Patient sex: M
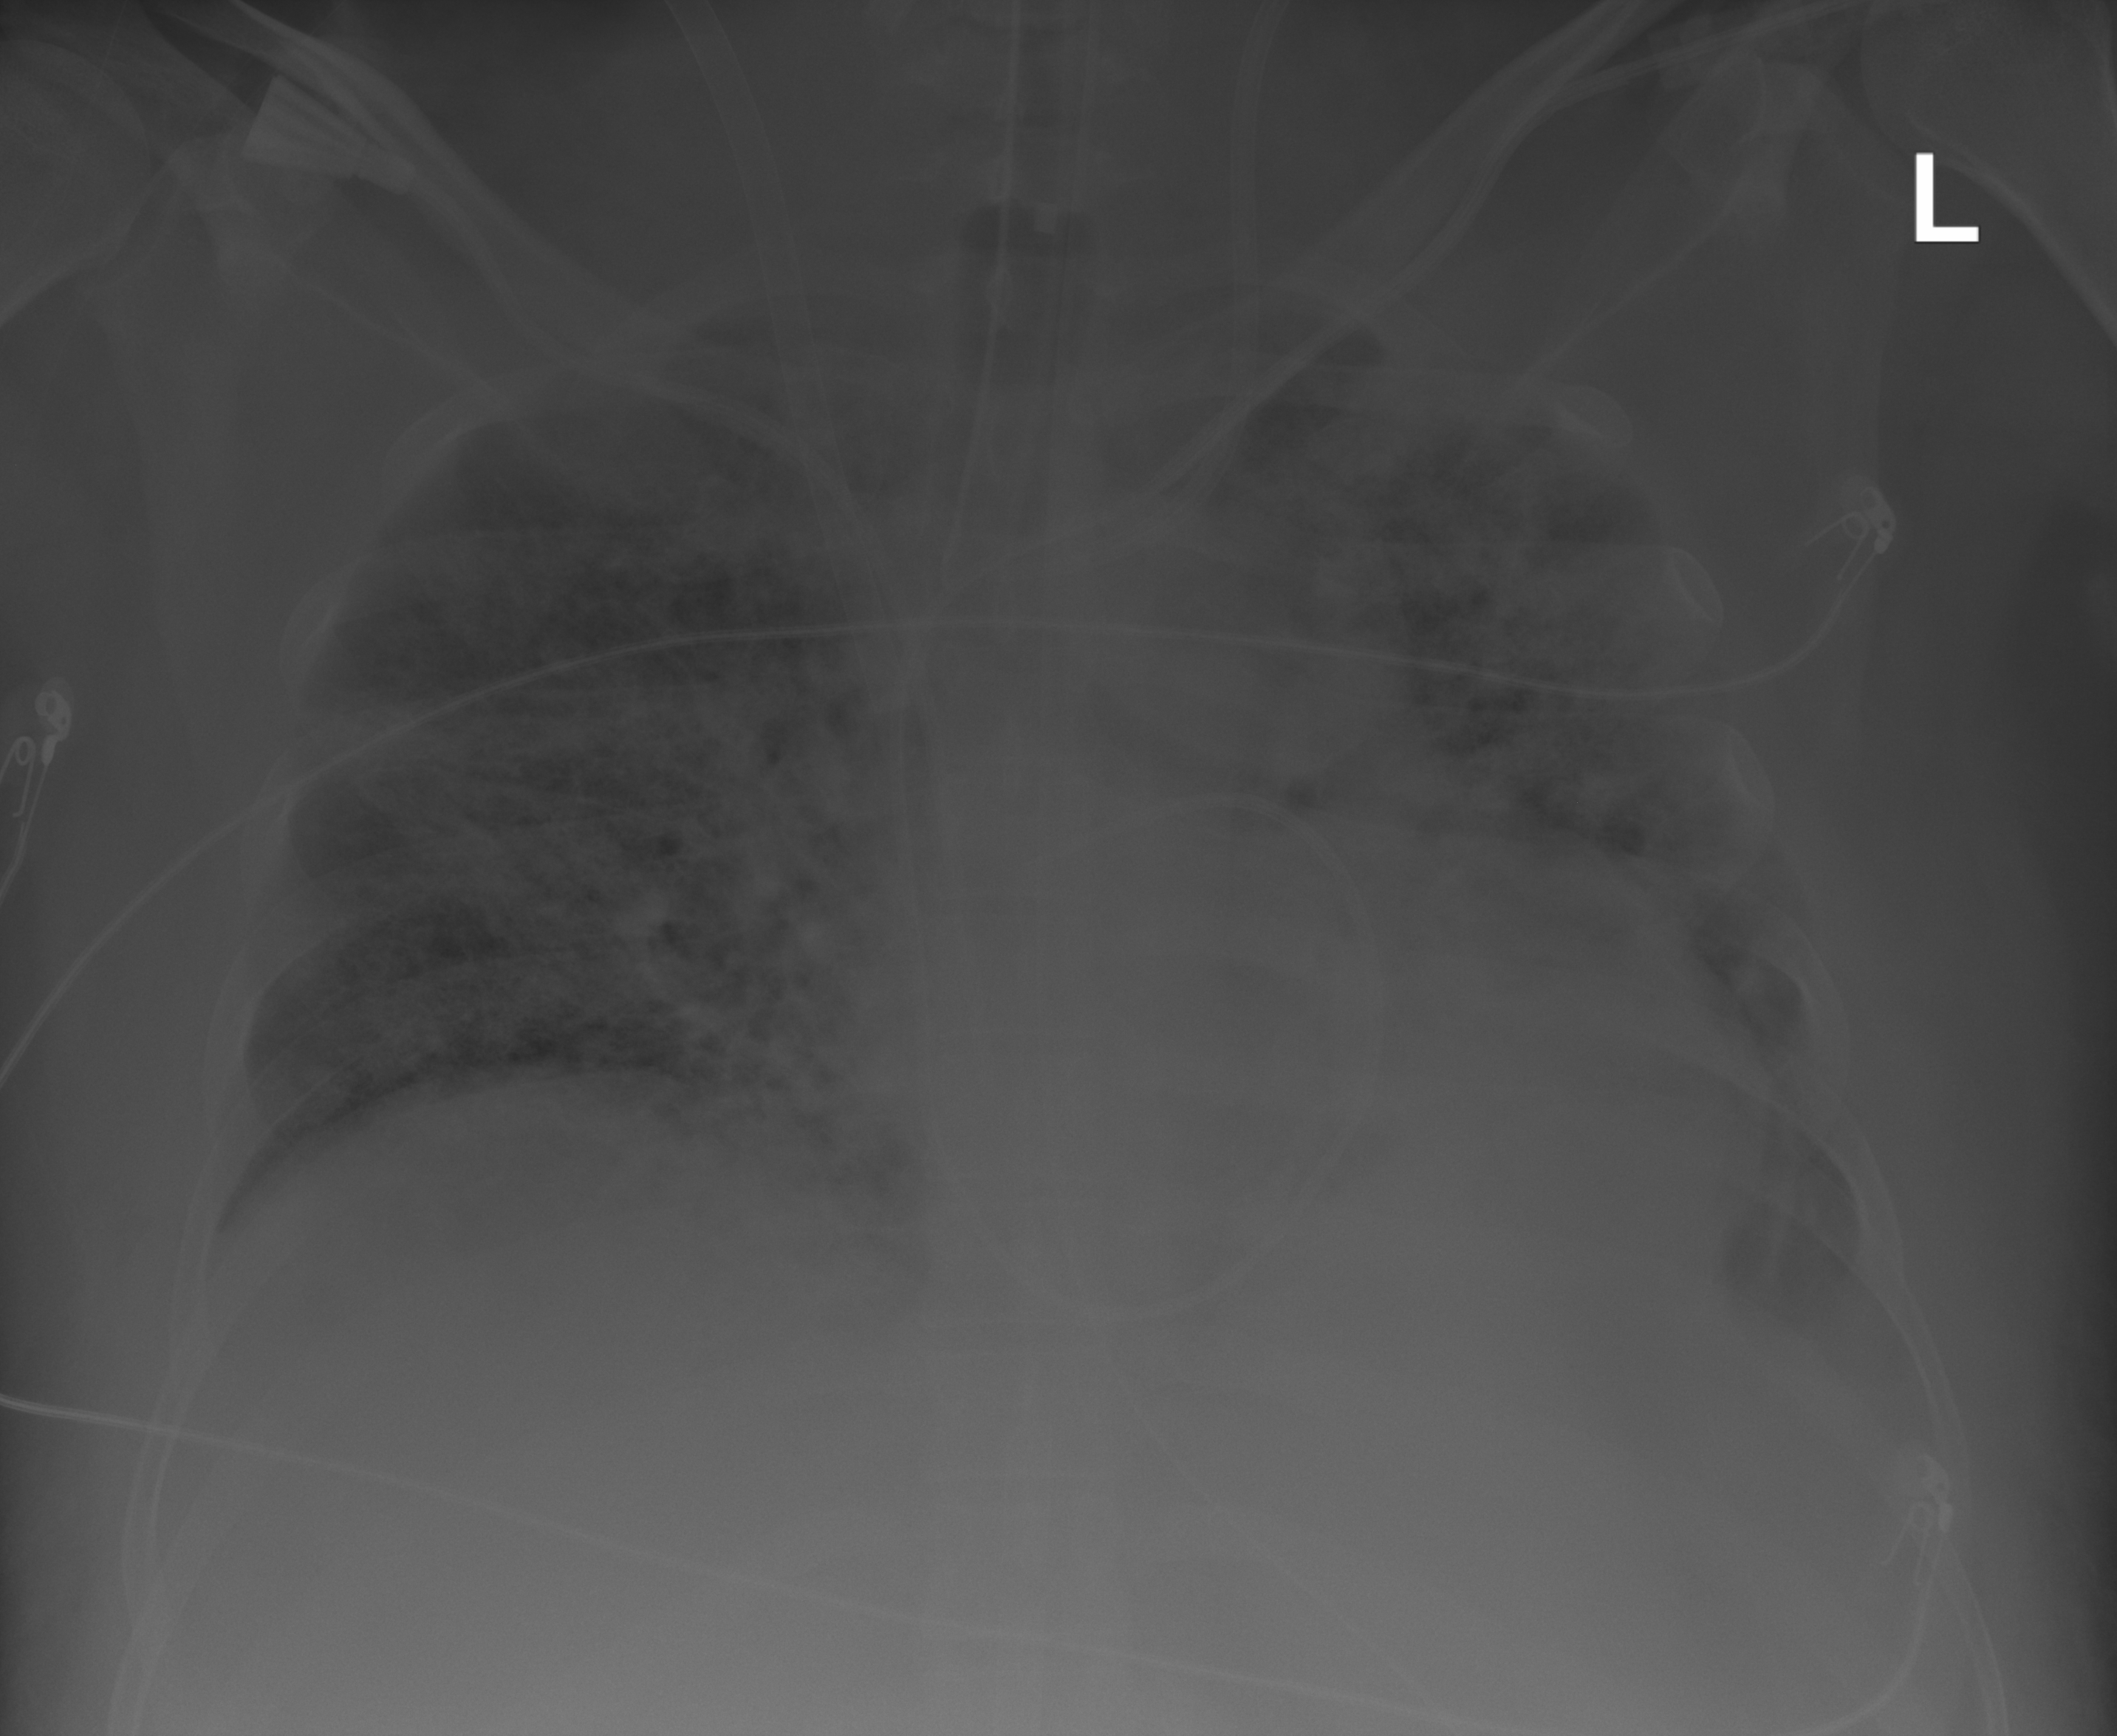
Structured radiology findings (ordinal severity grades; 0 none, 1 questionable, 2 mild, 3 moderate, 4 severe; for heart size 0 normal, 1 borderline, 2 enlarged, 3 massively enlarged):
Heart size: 1
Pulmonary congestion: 0
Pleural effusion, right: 0
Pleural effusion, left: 0
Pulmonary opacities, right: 3
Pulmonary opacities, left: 3
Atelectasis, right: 3
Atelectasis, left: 4